A time-domain waveform of one vibration snapshot from a rolling-element bearing is shown. Classify the bearing condition as one of: normal, inner_race, outer_race, ball.
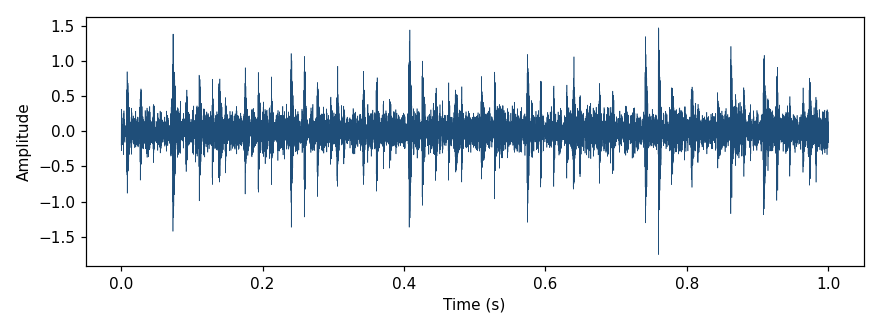
Answer: outer_race